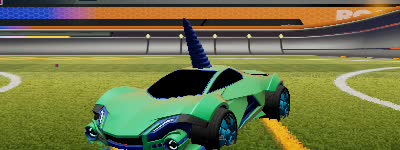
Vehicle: werewolf